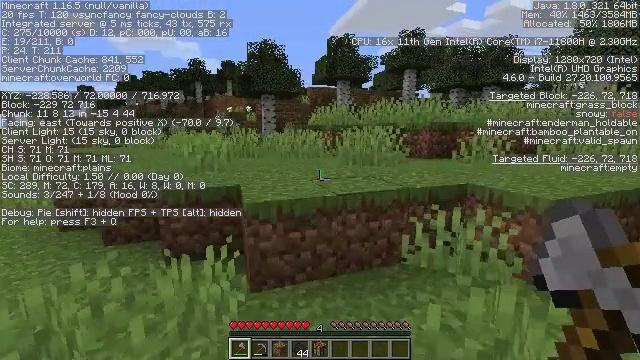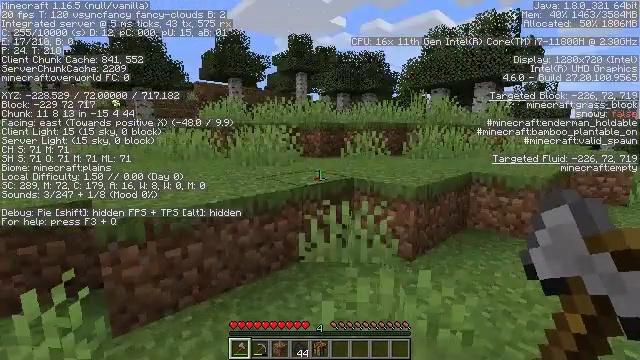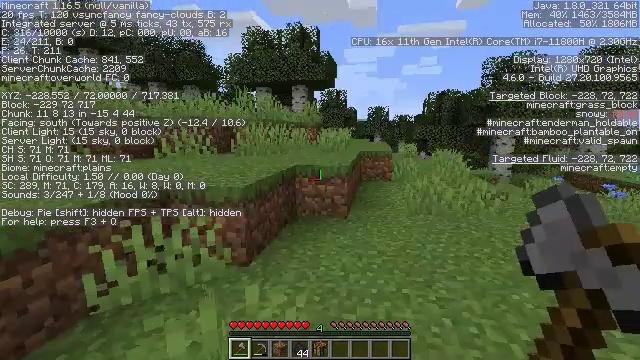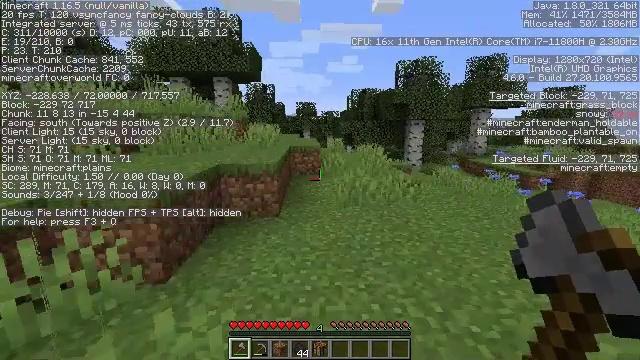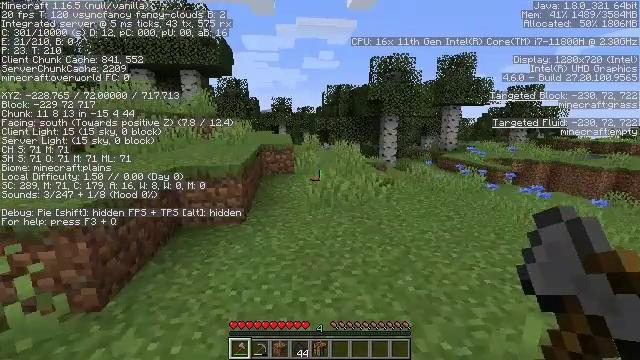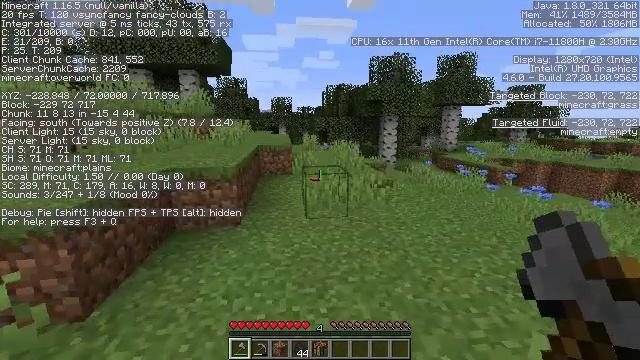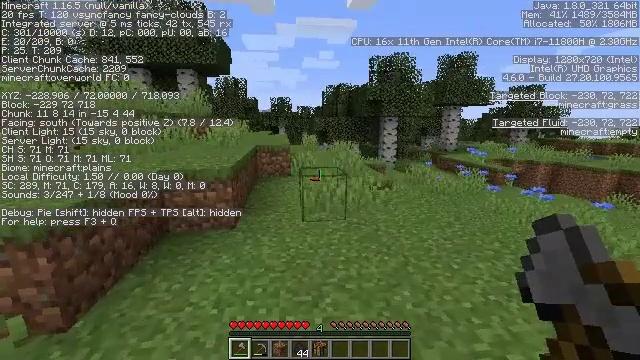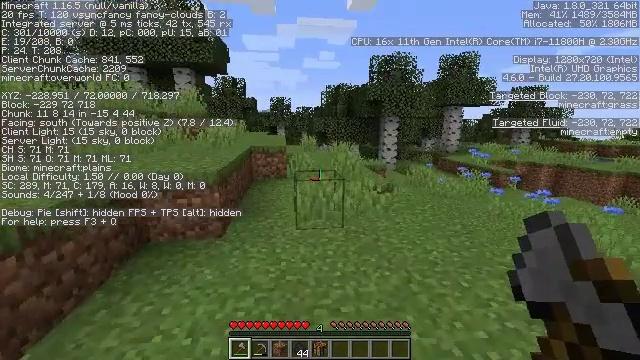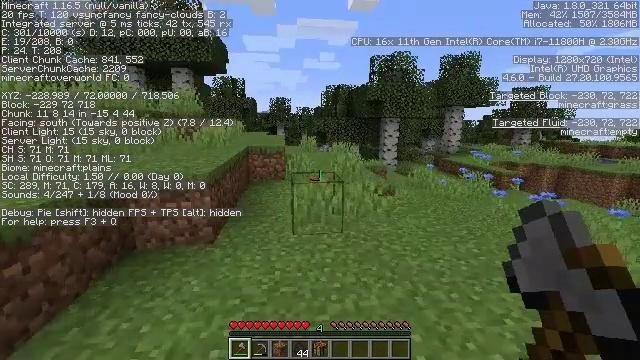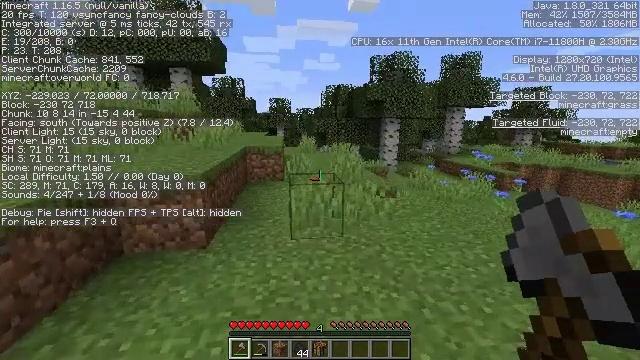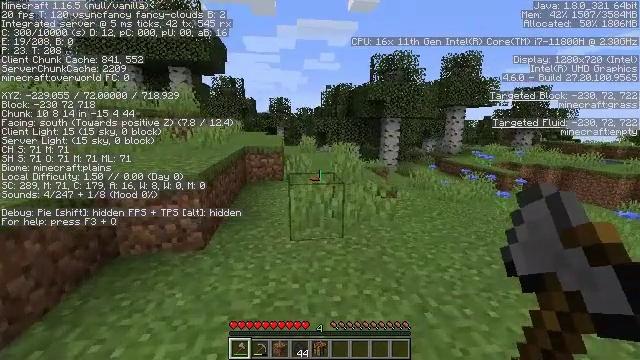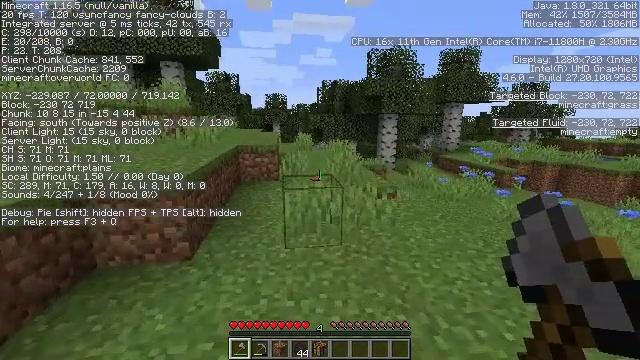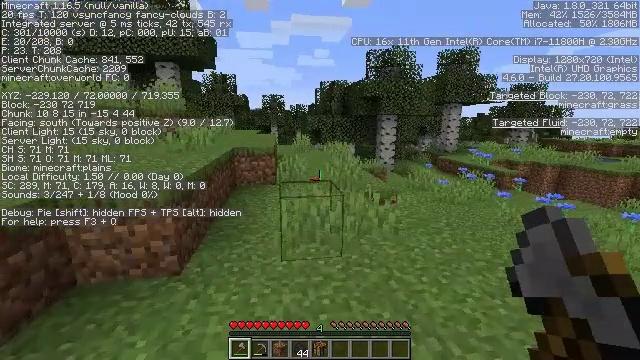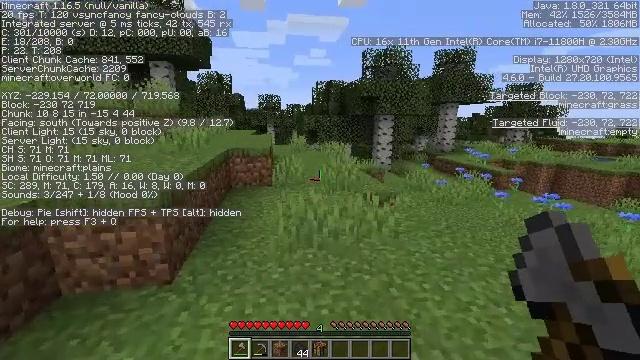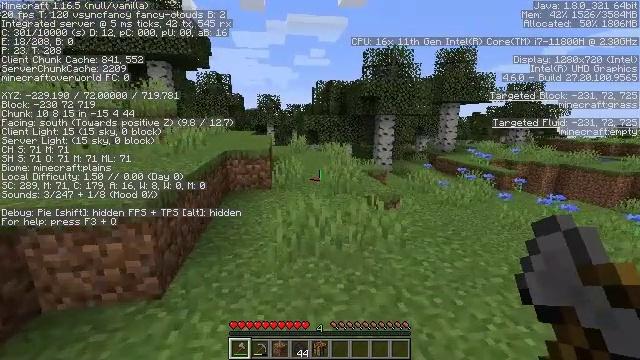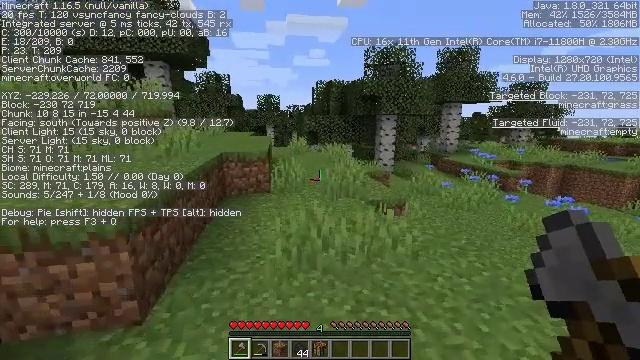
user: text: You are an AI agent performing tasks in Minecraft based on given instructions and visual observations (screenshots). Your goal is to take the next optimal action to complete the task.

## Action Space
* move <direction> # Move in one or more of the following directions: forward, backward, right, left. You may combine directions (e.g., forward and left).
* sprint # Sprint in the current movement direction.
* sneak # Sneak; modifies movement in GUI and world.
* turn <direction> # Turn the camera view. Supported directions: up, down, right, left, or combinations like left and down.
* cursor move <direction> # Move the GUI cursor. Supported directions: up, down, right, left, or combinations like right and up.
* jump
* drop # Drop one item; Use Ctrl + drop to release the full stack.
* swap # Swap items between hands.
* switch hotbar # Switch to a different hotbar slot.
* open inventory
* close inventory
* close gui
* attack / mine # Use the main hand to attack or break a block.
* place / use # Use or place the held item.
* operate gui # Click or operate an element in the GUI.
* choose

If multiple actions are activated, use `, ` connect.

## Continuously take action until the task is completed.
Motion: motion action
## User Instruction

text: Chop down the birch log.
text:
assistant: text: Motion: move forward and move right, turn right
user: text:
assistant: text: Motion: move forward and move right, turn right
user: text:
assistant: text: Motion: move forward and move right, turn right and down
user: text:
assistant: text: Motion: move forward and move right, turn right
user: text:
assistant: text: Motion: move forward
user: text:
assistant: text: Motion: move forward
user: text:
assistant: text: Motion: move forward
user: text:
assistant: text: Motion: move forward
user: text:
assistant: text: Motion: move forward
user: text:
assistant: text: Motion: move forward
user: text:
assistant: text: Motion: move forward
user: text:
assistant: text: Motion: move forward
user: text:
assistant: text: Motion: move forward
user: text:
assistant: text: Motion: move forward
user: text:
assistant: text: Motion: move forward
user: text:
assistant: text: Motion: move forward
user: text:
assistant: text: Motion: move forward
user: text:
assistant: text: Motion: move forward, turn right
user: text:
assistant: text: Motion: move forward, turn right
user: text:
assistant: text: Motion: move forward, turn right
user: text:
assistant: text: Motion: move forward, turn right and down
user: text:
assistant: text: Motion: move forward
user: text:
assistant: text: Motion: move forward
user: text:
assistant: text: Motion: move forward
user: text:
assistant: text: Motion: move forward
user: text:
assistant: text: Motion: move forward
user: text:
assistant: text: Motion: move forward
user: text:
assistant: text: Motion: move forward
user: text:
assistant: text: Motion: move forward
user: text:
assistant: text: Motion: move forward